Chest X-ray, PA view. Patient: 63 years old, sex F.
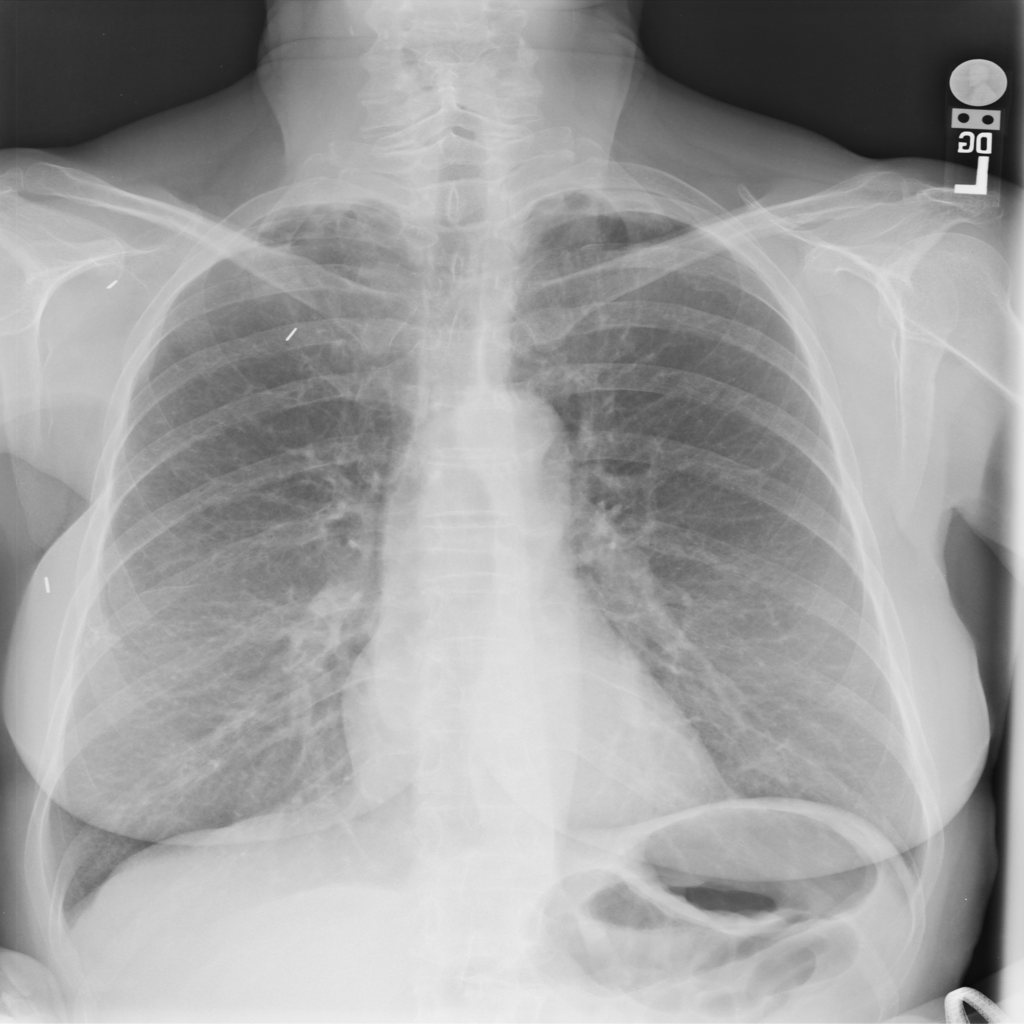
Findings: No Finding